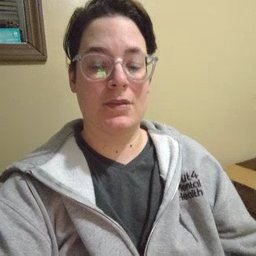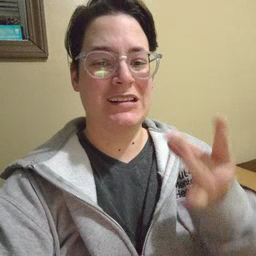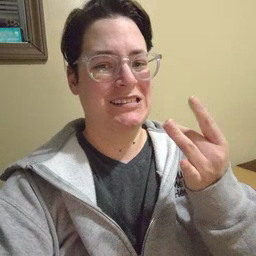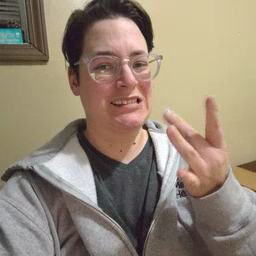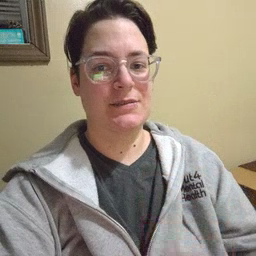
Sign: sticky